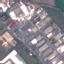
Land use / land cover: Industrial